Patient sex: M
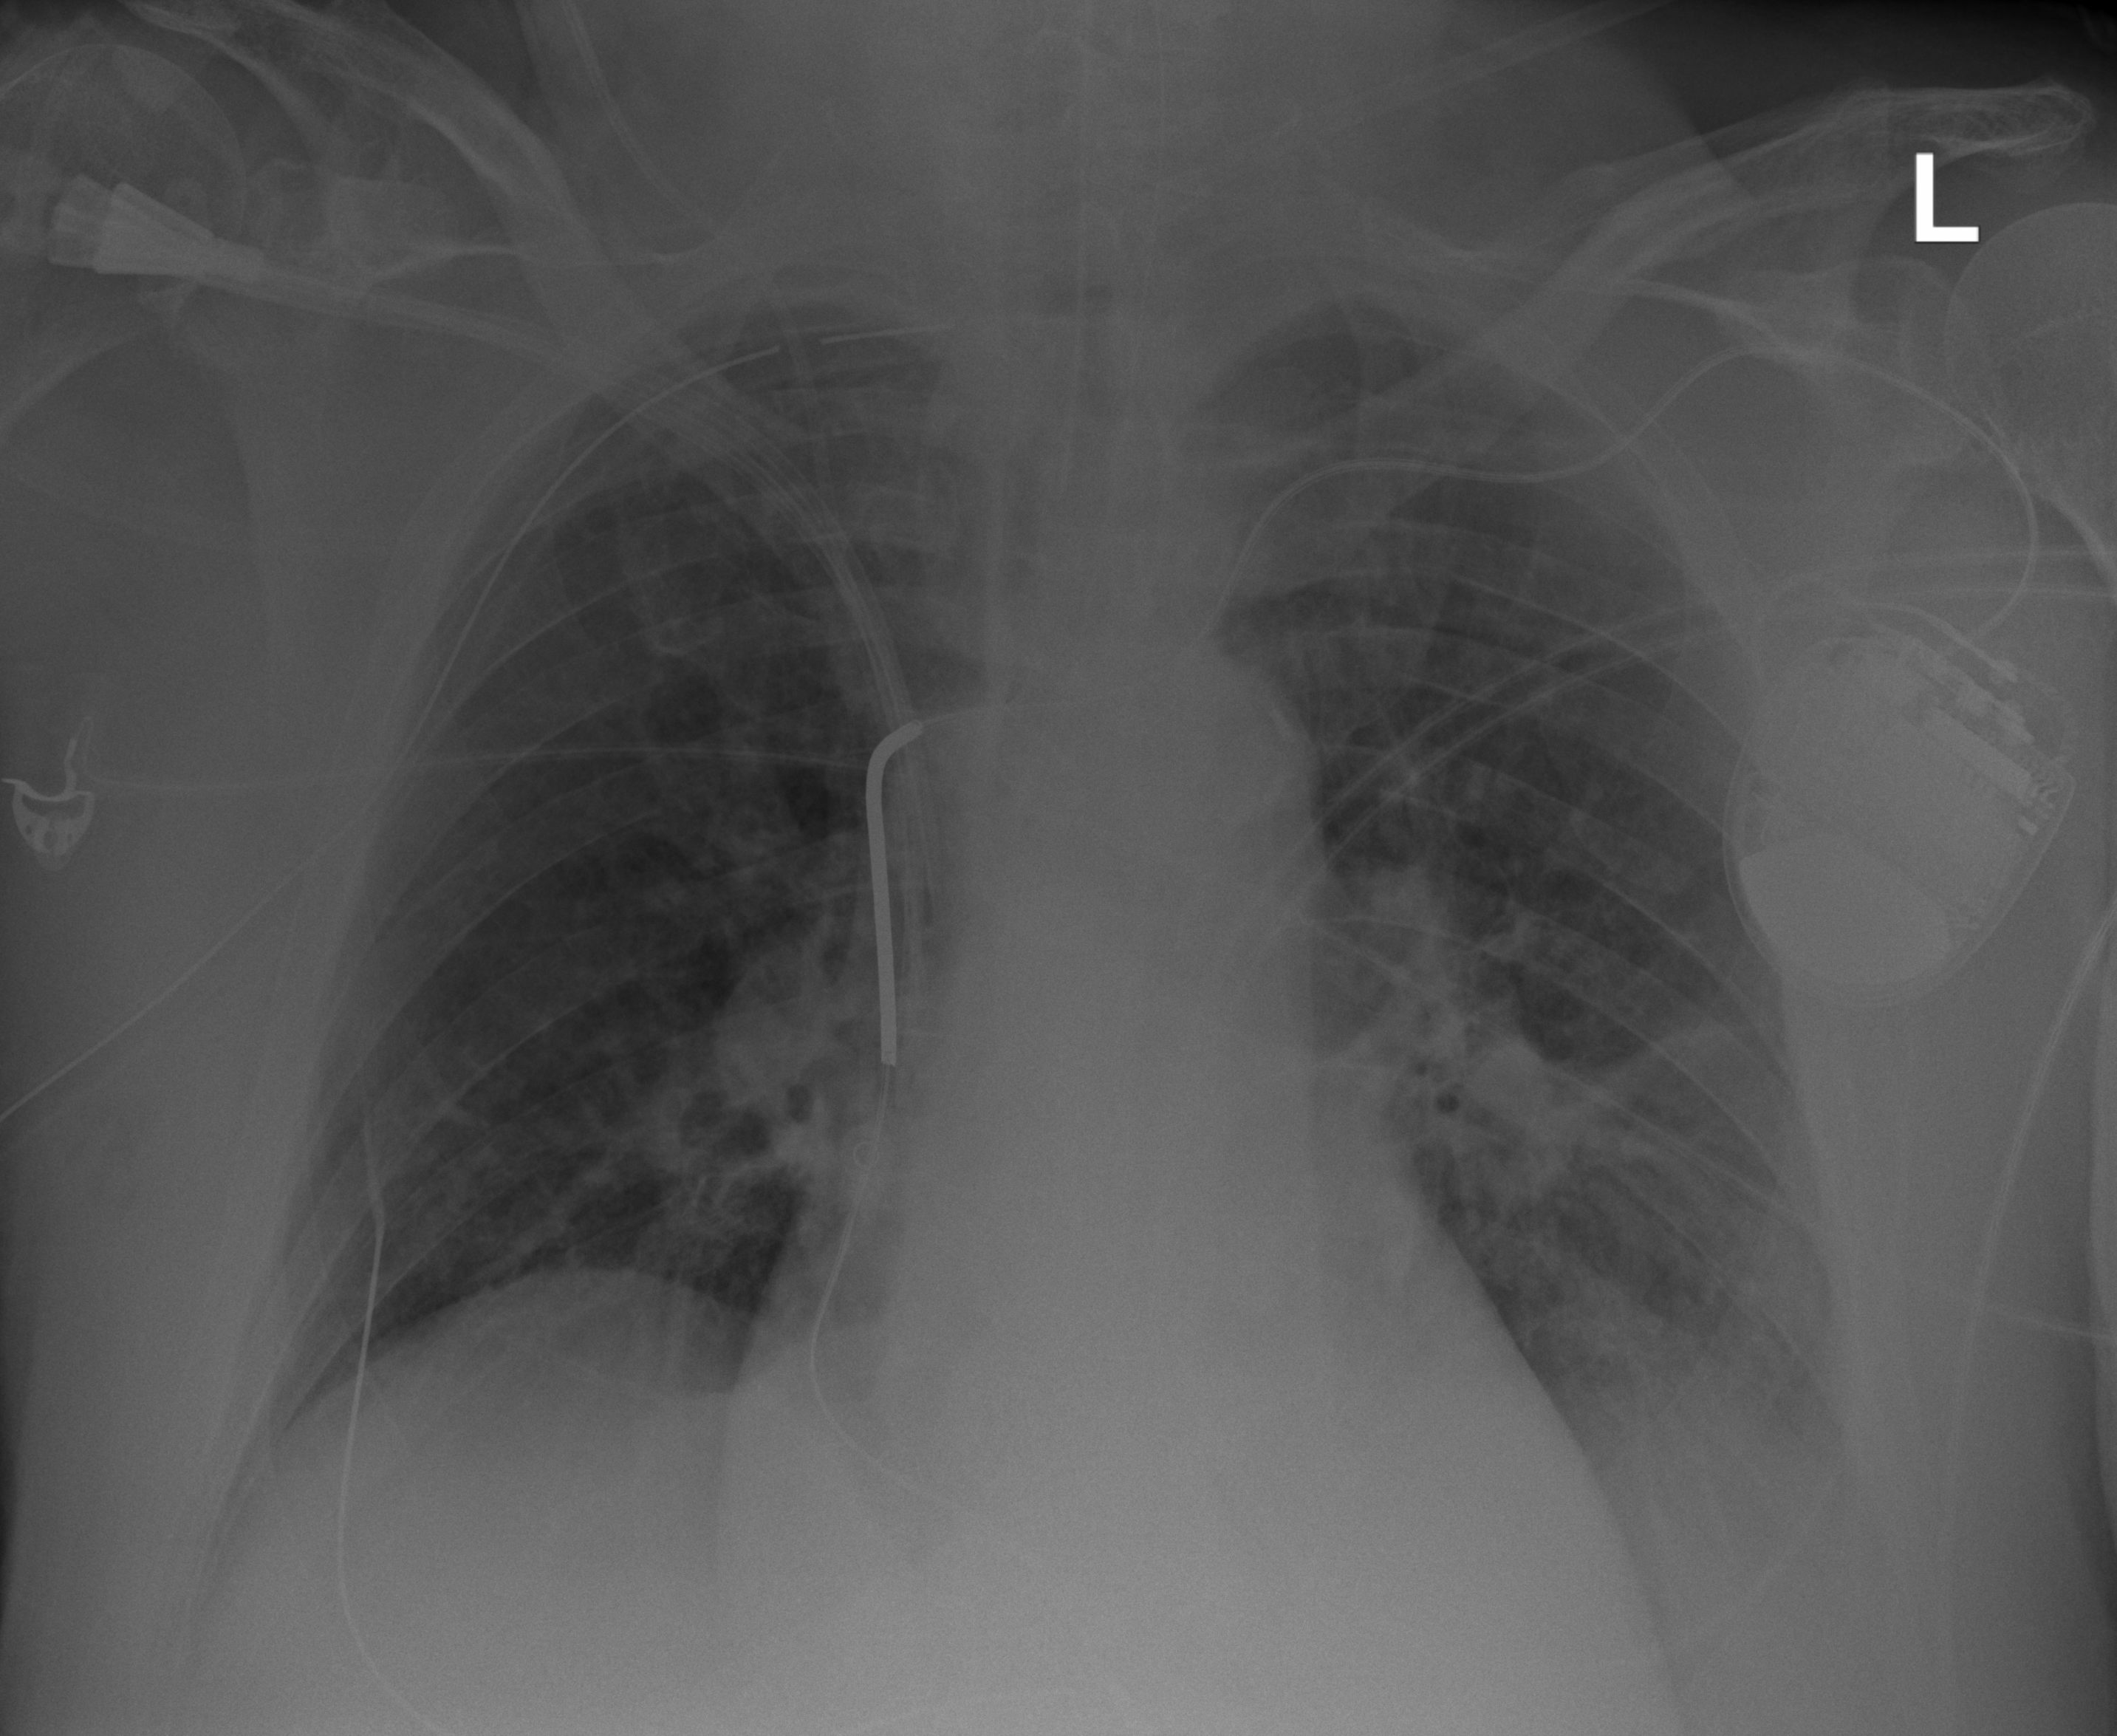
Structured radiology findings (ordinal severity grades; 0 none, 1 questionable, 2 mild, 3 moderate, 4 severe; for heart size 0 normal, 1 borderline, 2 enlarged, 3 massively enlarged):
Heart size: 1
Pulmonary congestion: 0
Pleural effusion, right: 0
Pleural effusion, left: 2
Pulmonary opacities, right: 0
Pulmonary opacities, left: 0
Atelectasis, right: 0
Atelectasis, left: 1